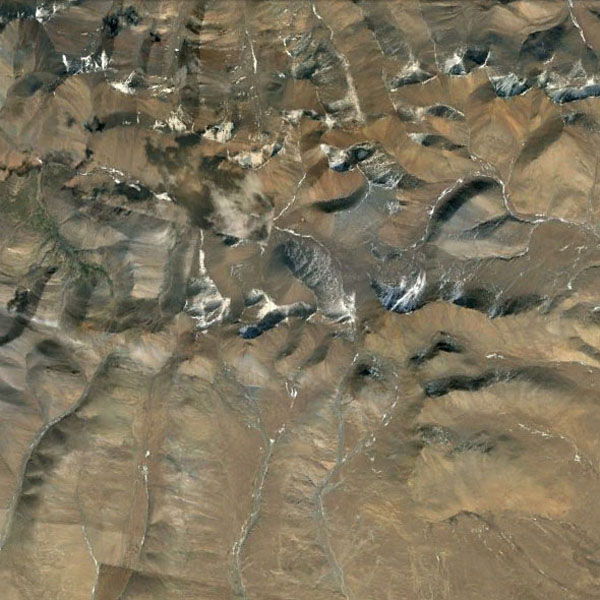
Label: Mountain